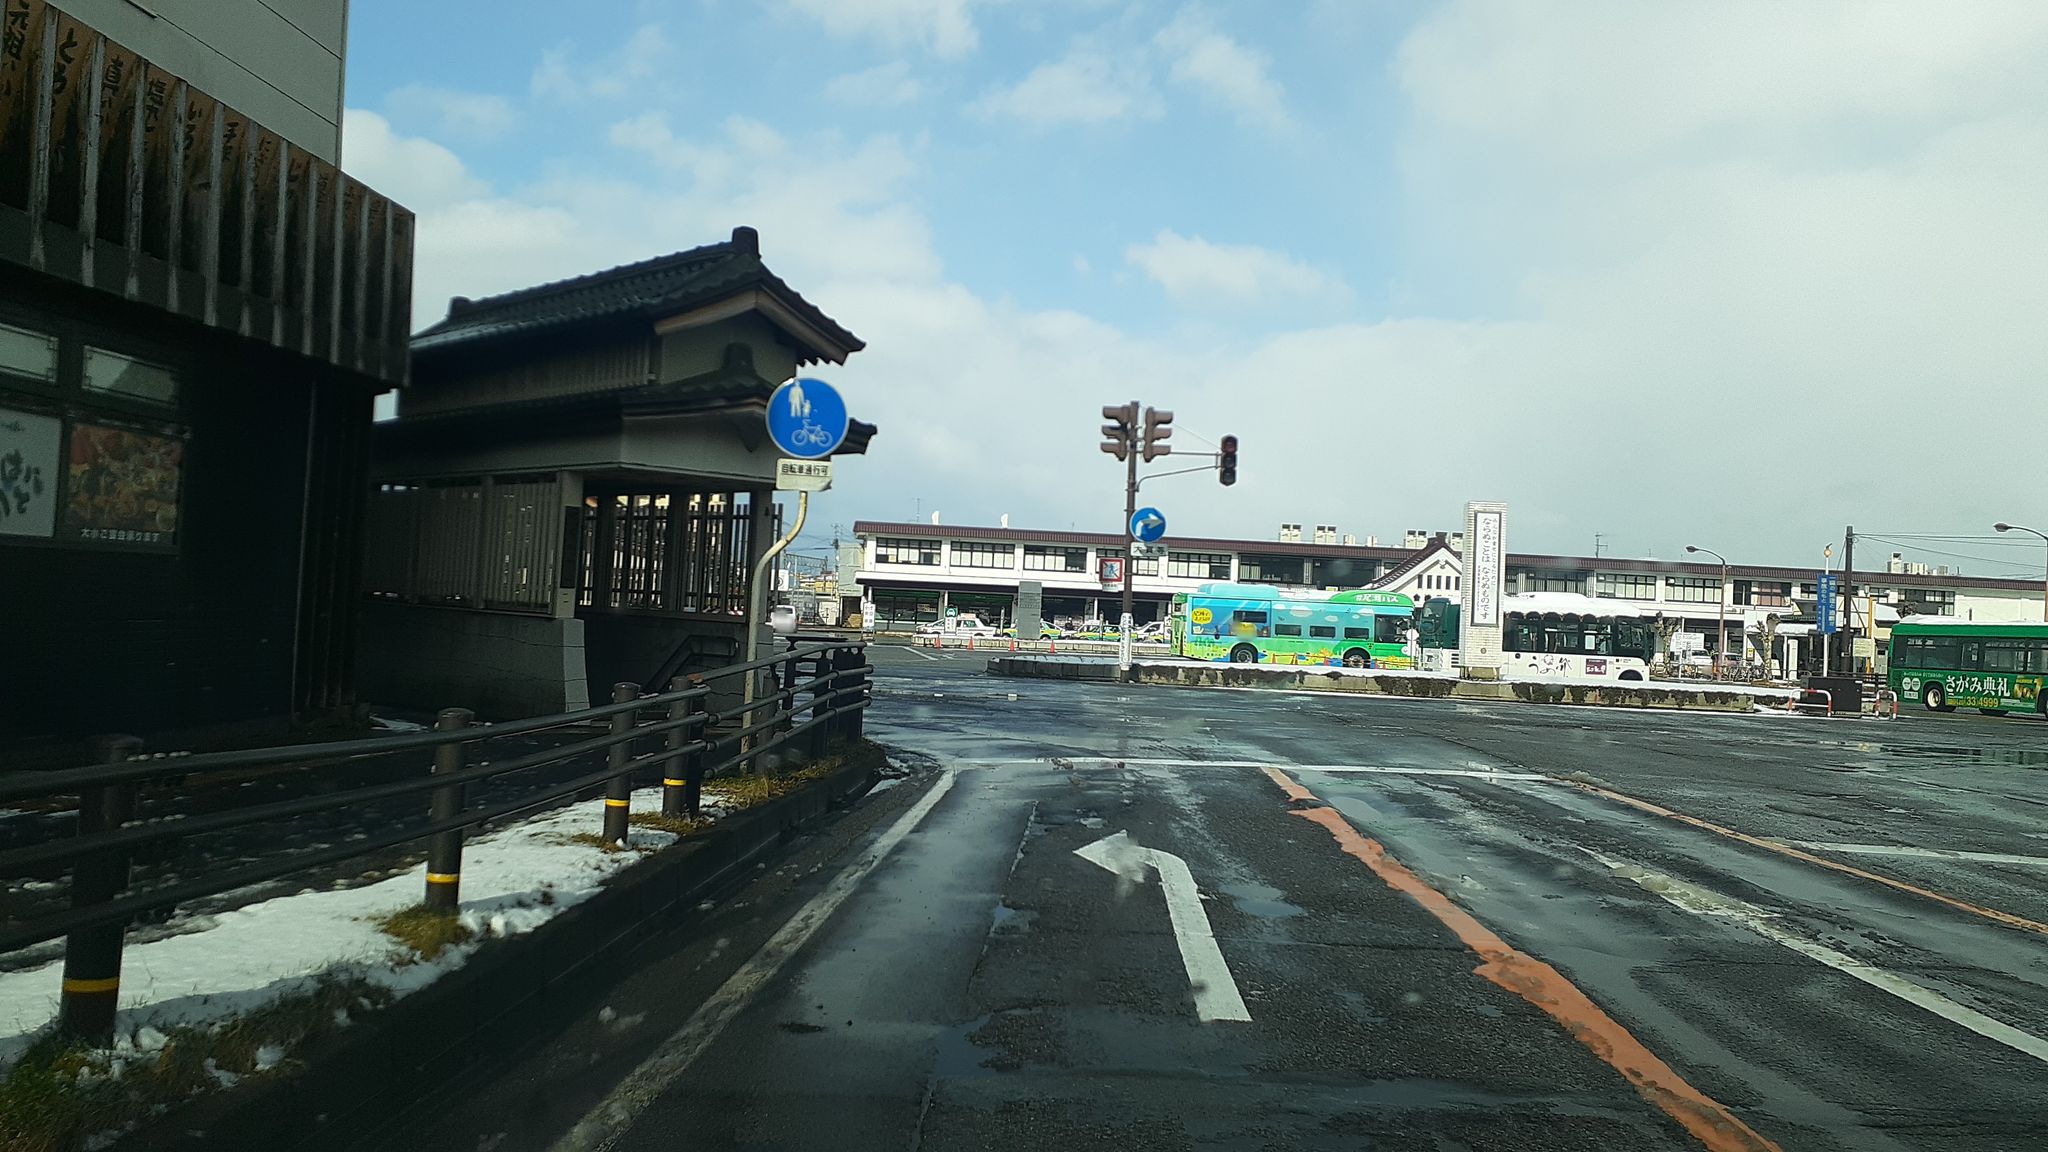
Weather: snowy
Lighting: day
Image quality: good
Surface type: driving surface
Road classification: footway
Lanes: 2.0
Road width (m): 3
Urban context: urban centre
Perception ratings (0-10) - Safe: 0.6, Lively: 8.17, Beautiful: 1.61, Boring: 1.14, Depressing: 7.79, Wealthy: 3.45